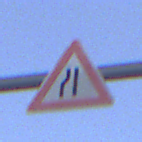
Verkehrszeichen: EinseitigVerengteFahrbahnLinks
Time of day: Midday
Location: Roofed (Underpass)
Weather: Clear
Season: NotSpecified
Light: Natural